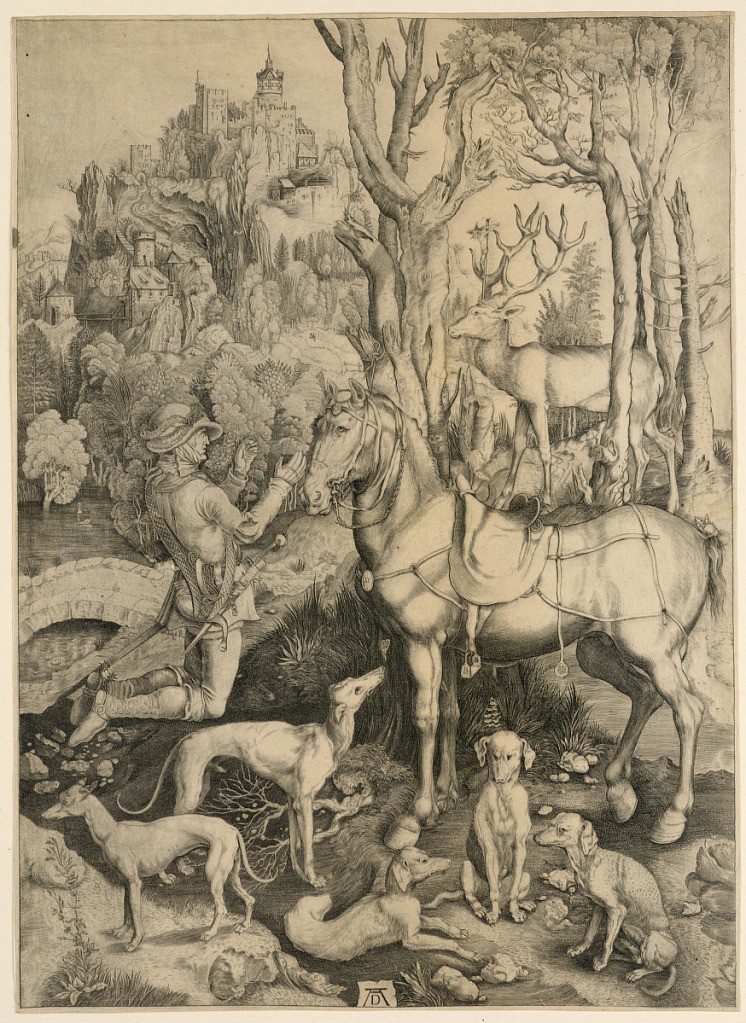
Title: Saint Eustace
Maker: Albrecht Dürer, German, 1471–1528
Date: ca. 1501
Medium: Engraving on laid paper
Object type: Print
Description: The saint is shown in profile, kneeling, facing right. With hands raised, he looks towards a staf, moving to the left, a crucifix between his antlers. The saint's horse stands right, facing left, and five hunting dogs, in different attitudes, are in the foreground. A castle on the summit of a mountain, in the distance. Monogram of  Dürer, lower center.